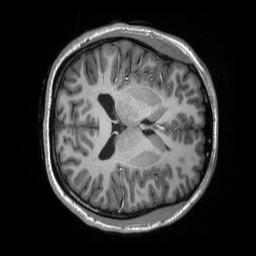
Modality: T1w
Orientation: axial
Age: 20
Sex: female
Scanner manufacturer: siemens
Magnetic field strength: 3 T
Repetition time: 2.3 s
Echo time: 0.00298 s